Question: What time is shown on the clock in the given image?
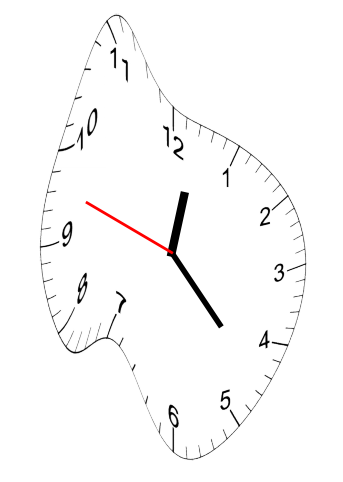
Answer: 12:22:48